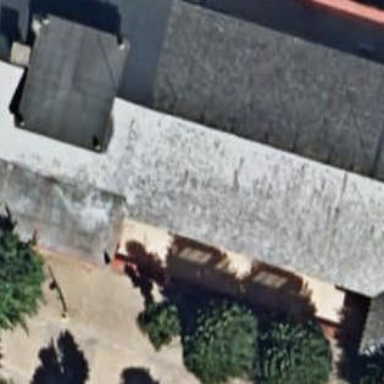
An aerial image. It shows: Community centre building.